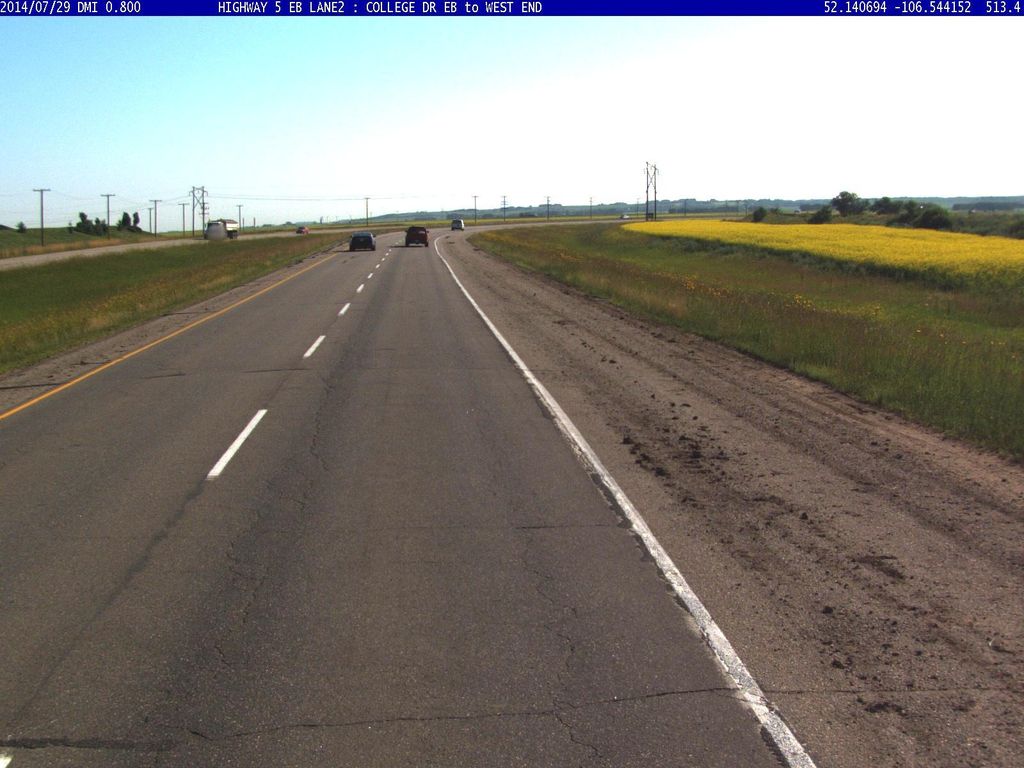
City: saskatoon